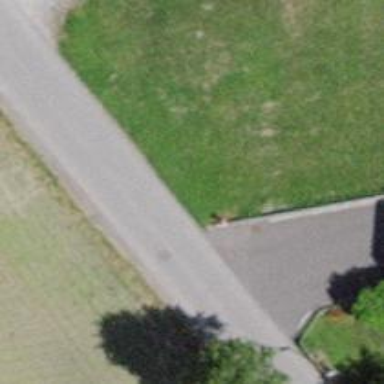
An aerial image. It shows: Driveway.